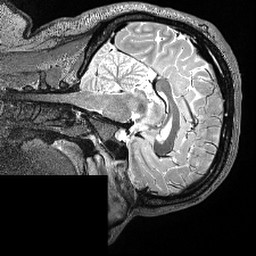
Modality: T2w
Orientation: sagittal
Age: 32
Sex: male